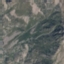
Land use / land cover: HerbaceousVegetation